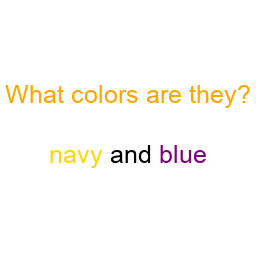
Color: gold, purple
Color name shown: navy, blue
Background color: white
Question text color: orange